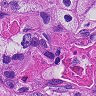
Metastatic tissue present: yes